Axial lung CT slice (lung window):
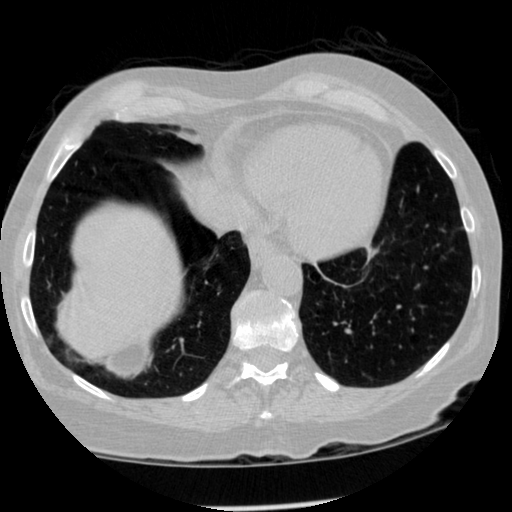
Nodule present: no